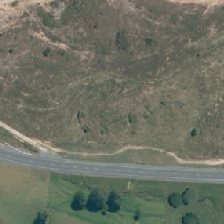
Land cover: harvested_forest